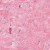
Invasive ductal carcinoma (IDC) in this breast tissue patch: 0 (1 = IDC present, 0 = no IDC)